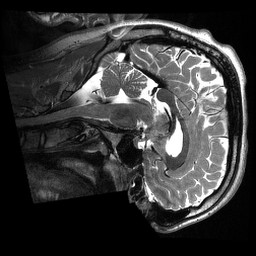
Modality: T2w
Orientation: sagittal
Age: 23
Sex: male